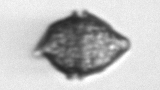
Label: Kryptoperidinium_triquetrum